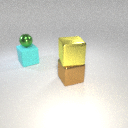
large brown metal cube to the right of large cyan rubber cube